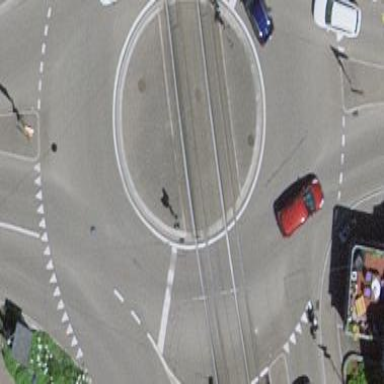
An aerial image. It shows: Primary highway intersecting roundabout.